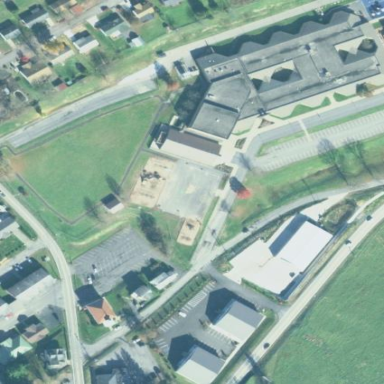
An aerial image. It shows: Playground area for leisure activities on the land.